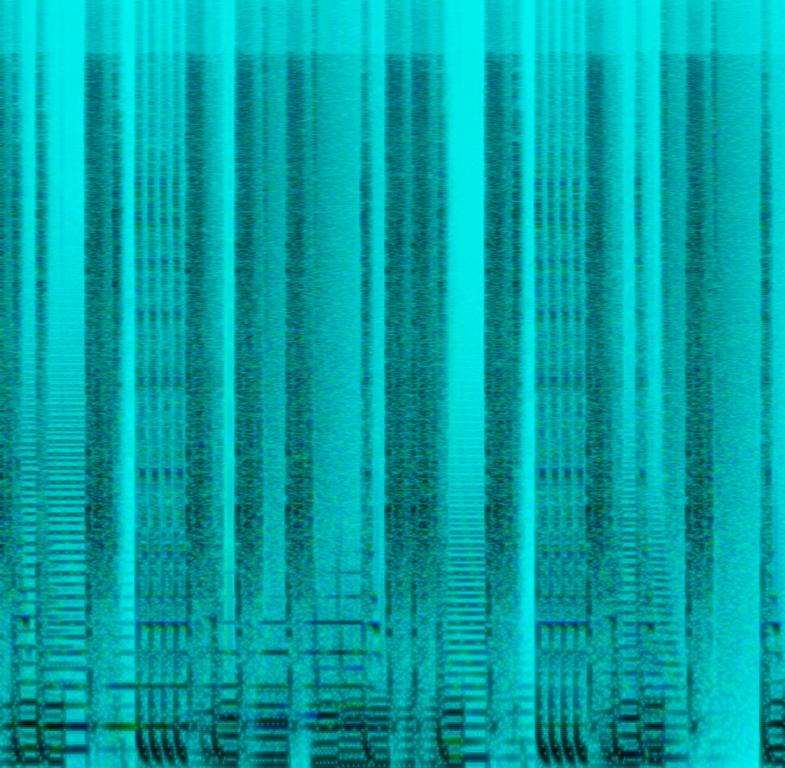
A digital drum is playing a groove along with a stabbing synth sound. They have some fast repeating pattern effect that gives the composition more rhythmic elements along with a loud long and noisy snare sound. The digital bass sounds liquid and synth-pads are swelling up slowly coming into focus. This song may be playing in a lock and pop dance battle.